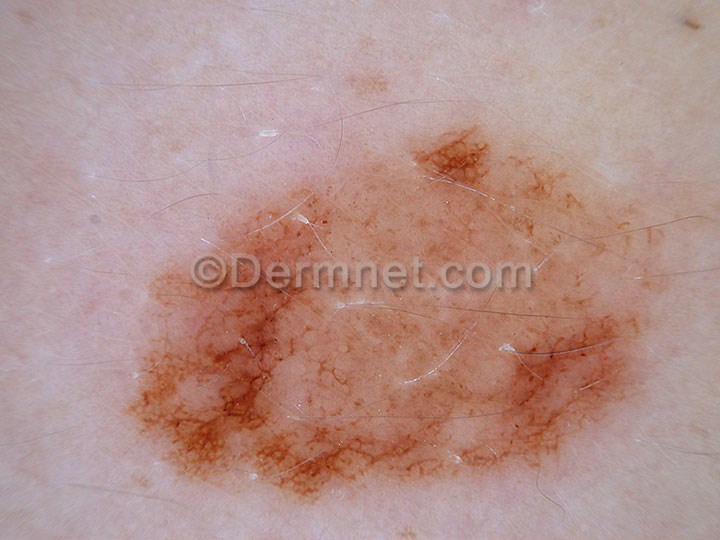
Disease: Melanoma Skin Cancer Nevi and Moles